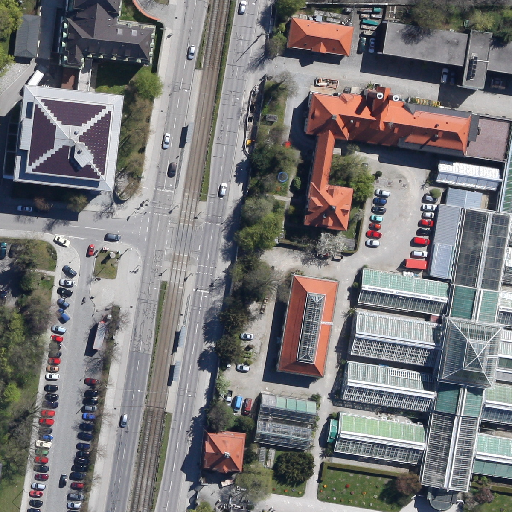
Referring expression: road